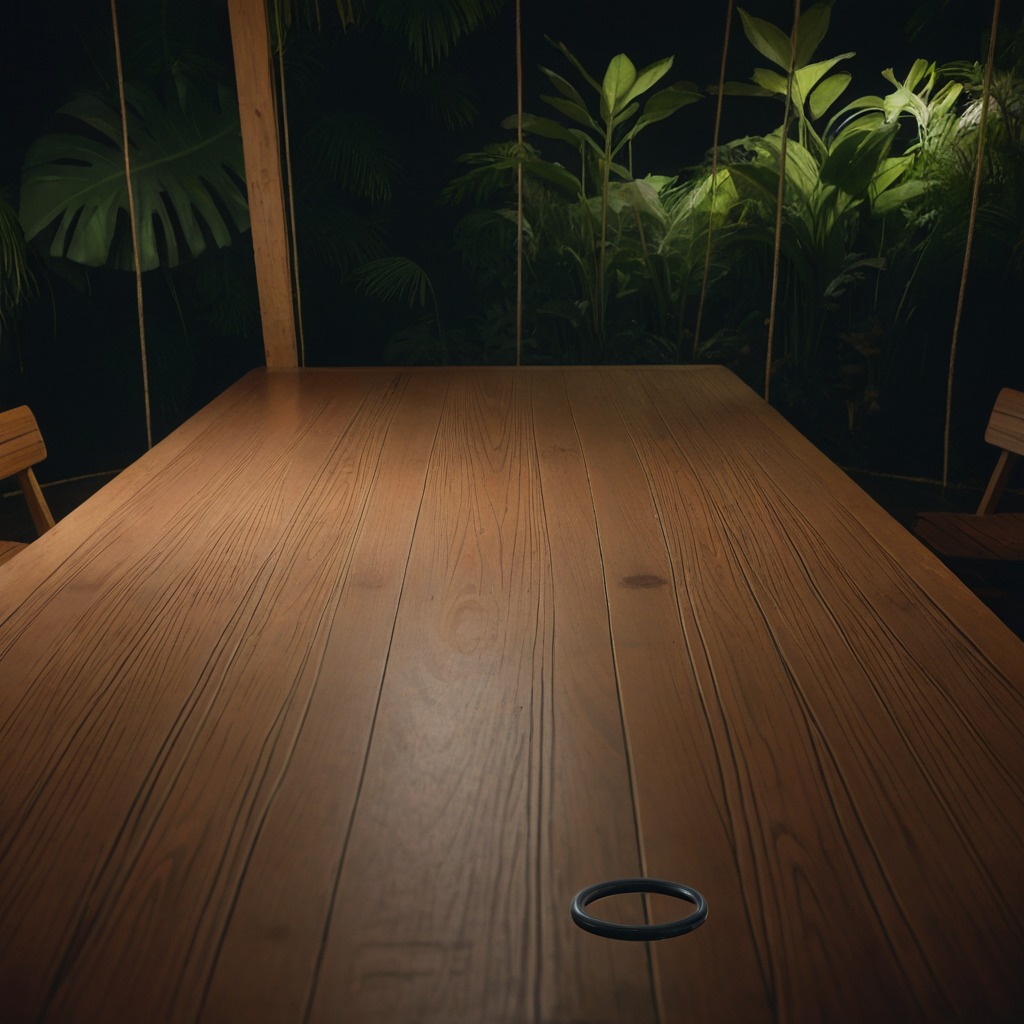
A rubber O-ring is lying on a clean wooden table inside a jungle field workshop tent at night.